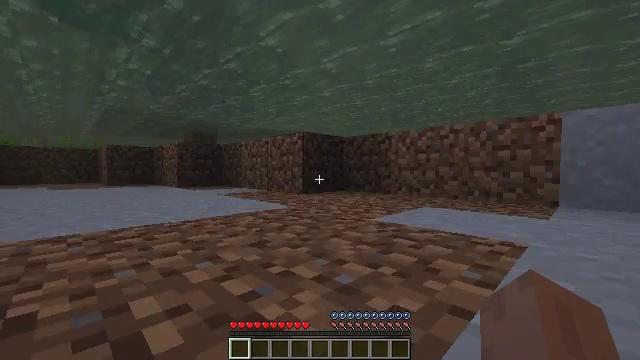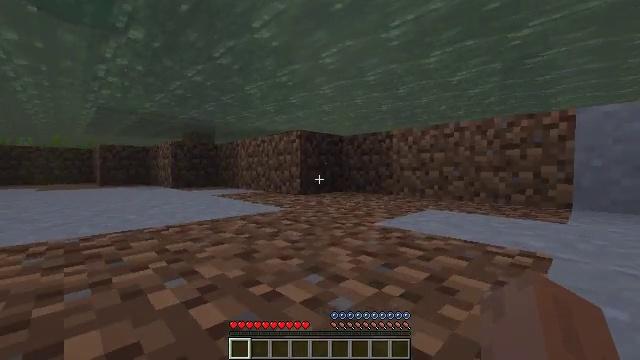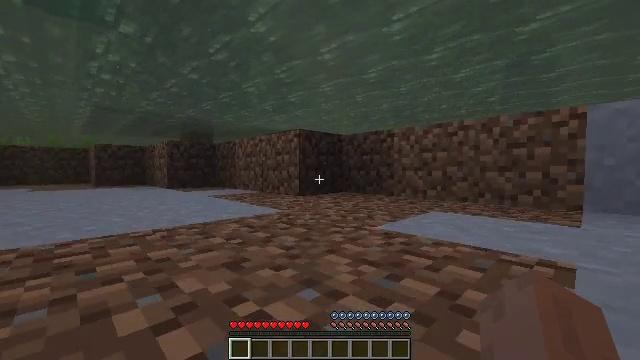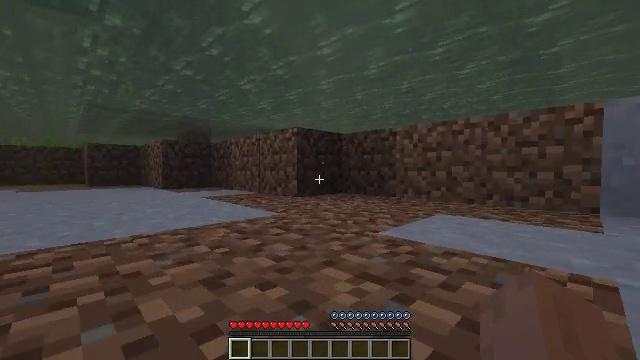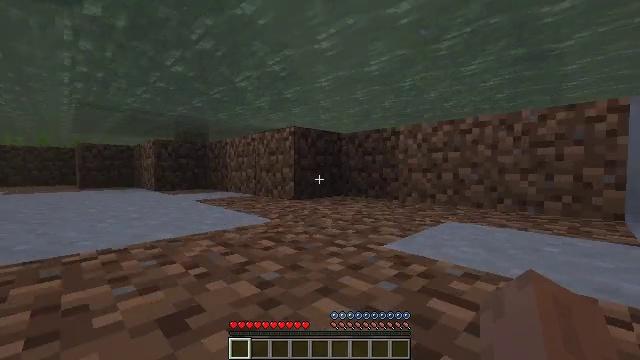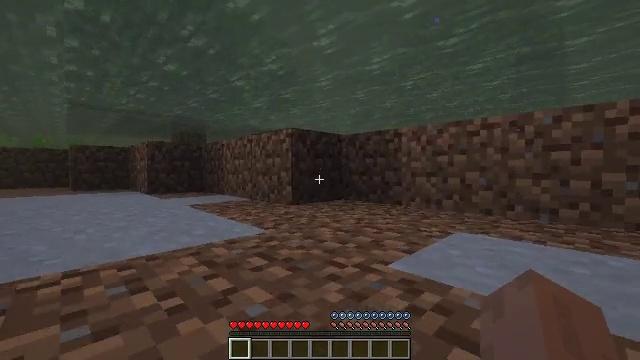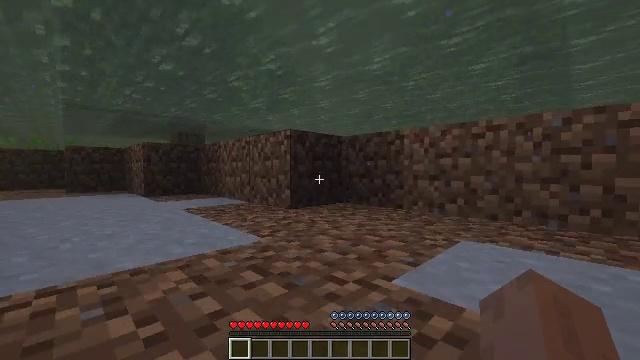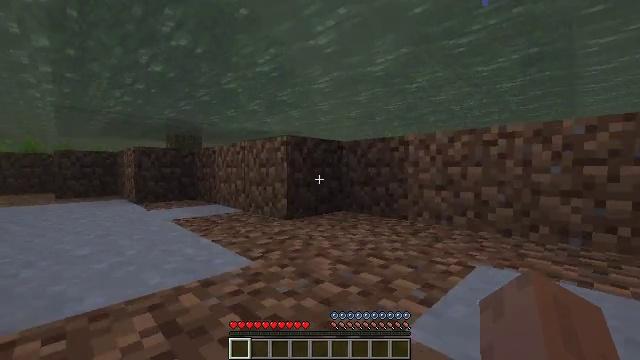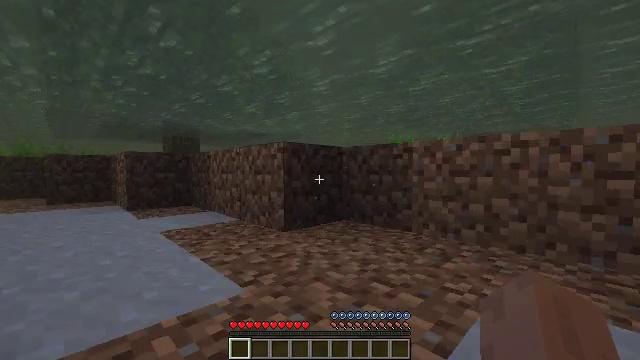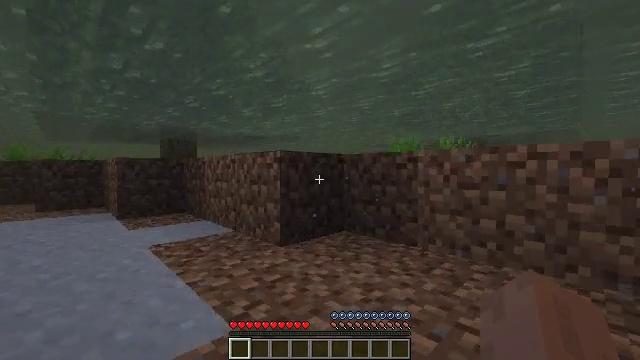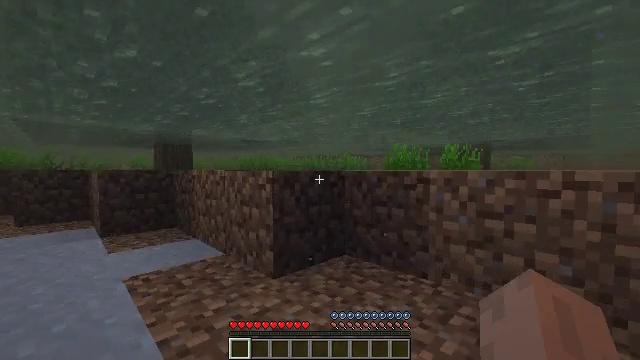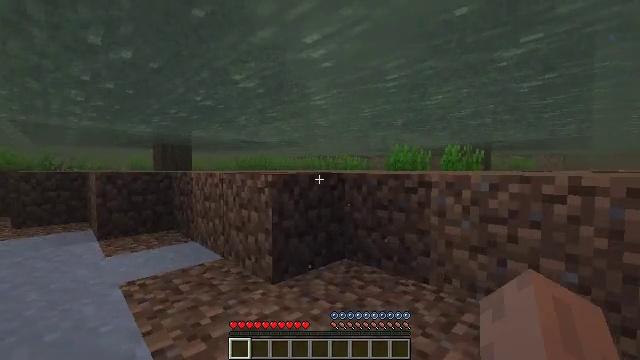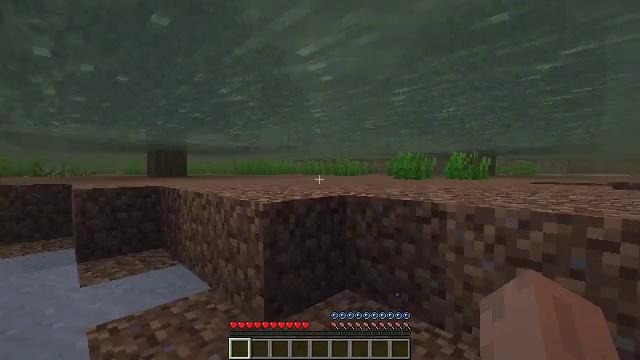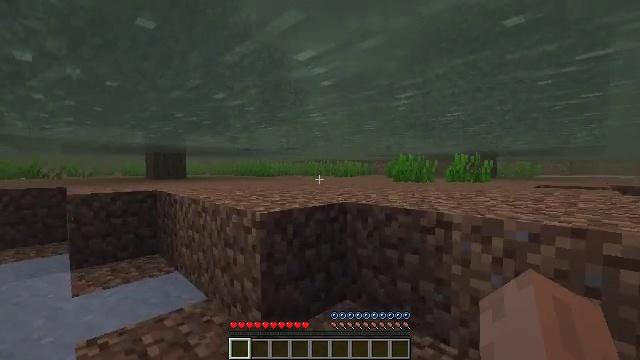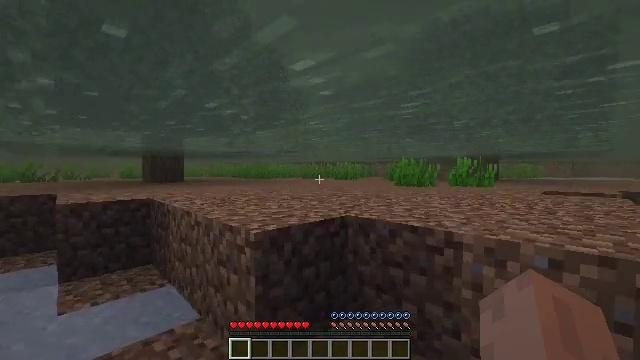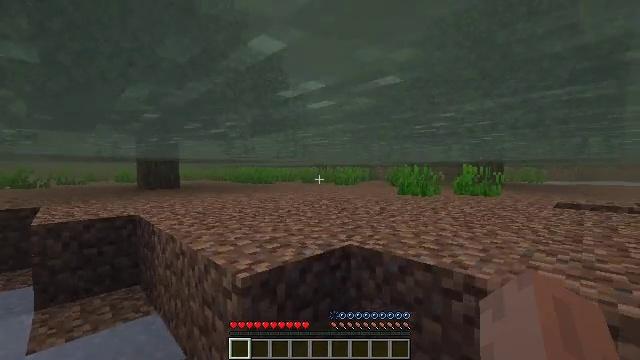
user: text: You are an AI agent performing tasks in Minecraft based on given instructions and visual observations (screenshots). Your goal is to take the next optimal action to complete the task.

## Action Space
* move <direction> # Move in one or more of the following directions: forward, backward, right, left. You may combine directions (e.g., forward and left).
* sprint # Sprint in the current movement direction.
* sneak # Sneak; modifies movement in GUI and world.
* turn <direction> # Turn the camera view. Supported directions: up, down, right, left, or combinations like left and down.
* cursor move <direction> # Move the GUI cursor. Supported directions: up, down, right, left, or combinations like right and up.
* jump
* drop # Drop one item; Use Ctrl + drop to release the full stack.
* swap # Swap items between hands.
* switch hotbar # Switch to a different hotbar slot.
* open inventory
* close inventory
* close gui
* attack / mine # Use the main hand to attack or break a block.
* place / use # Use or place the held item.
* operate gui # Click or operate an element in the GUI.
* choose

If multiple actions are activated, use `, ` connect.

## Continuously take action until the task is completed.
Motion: motion action
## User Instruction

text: Harvest the blue orchid and add it to your inventory.
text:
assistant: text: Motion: move forward, sprint
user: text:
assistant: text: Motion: move forward, sprint
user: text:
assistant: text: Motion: move forward, sprint
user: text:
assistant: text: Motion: move forward, sprint, jump
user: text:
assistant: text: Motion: move forward, sprint, jump
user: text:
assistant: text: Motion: move forward, sprint, jump
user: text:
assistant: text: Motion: move forward, sprint, jump
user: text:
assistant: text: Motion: move forward, sprint, jump
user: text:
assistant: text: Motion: move forward, sprint, jump
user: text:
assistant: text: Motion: move forward, sprint, jump
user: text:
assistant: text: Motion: move forward, sprint, jump
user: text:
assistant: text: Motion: move forward, sprint, jump
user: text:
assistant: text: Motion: move forward, sprint, jump
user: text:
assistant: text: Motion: move forward, sprint, jump
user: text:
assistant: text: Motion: move forward, sprint, jump
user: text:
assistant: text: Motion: move forward, sprint, jump
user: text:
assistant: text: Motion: move forward, sprint, jump
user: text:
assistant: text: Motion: move forward, sprint, jump
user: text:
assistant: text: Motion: move forward, sprint, jump
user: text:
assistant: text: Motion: move forward, sprint, jump
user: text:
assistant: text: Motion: move forward, sprint, turn left, jump
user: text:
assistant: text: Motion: move forward, sprint, turn left, jump
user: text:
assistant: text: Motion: move forward, sprint, jump
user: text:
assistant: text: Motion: move forward, sprint, jump
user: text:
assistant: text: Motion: move forward, sprint, jump
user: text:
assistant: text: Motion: move forward, sprint, jump
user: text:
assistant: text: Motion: move forward, sprint, jump
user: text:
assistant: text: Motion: move forward, sprint
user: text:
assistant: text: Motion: move forward, sprint
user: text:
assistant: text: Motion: move forward, sprint